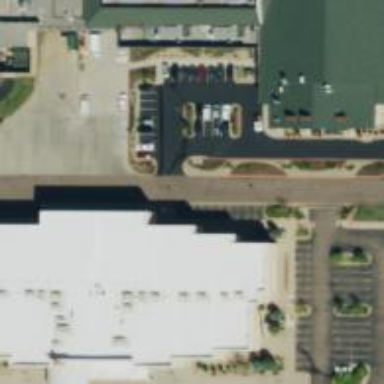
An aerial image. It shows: Retail building that houses cinema.